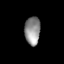
Tissue: lung
Cell type: Epithelial cells
Senescence score: 0.14
Nuclear area (px): 430
Mean DAPI intensity: 142.042